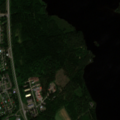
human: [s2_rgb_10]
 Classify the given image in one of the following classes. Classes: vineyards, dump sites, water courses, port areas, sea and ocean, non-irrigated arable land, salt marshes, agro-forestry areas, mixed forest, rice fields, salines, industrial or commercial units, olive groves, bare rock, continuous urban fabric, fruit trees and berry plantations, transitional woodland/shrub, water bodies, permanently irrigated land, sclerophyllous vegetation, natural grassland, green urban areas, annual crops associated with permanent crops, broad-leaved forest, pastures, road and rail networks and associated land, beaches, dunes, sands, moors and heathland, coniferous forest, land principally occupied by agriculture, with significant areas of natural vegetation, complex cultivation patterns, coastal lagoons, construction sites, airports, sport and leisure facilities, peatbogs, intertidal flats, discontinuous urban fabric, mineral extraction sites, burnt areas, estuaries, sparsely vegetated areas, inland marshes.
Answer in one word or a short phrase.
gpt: discontinuous urban fabric, land principally occupied by agriculture, with significant areas of natural vegetation, broad-leaved forest, coniferous forest, mixed forest, water bodies